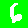
Digit: 6